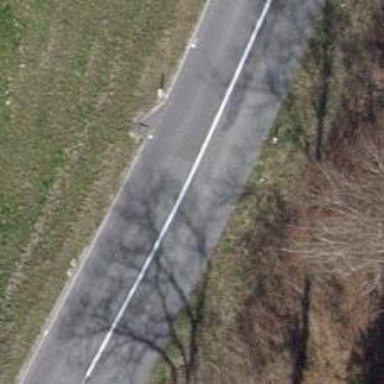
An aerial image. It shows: Secondary road.